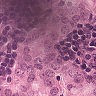
Metastatic tissue present: yes